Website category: game
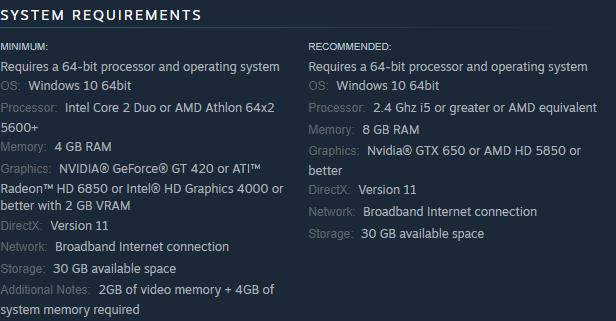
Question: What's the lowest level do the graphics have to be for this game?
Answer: NVIDIA GeForce GT 420 or ATI Radeon HD 6850 or Intel HD Graphics 4000 or better with 2 GB VRAM

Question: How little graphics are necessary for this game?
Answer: NVIDIA GeForce GT 420 or ATI Radeon HD 6850 or Intel HD Graphics 4000 or better with 2 GB VRAM

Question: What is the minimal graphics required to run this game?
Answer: NVIDIA GeForce GT 420 or ATI Radeon HD 6850 or Intel HD Graphics 4000 or better with 2 GB VRAM

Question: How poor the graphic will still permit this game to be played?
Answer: NVIDIA GeForce GT 420 or ATI Radeon HD 6850 or Intel HD Graphics 4000 or better with 2 GB VRAM

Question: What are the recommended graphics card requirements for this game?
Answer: Nvidia GTX 650 or AMD HD 5850 or better

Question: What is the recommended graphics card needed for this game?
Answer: Nvidia GTX 650 or AMD HD 5850 or better

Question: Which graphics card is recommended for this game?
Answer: Nvidia GTX 650 or AMD HD 5850 or better

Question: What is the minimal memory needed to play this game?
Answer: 4 GB RAM

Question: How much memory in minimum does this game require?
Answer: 4 GB RAM

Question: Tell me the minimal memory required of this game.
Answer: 4 GB RAM

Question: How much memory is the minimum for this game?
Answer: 4 GB RAM

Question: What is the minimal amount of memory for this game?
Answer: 4 GB RAM

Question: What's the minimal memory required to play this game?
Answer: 4 GB RAM

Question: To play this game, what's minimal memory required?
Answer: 4 GB RAM

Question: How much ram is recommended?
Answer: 8 GB RAM

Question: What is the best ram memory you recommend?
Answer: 8 GB RAM

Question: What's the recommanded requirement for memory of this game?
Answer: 8 GB RAM

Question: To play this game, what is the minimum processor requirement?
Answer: Intel Core 2 Duo or AMD Athlon 64x2 5600+

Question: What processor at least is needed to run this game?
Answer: Intel Core 2 Duo or AMD Athlon 64x2 5600+

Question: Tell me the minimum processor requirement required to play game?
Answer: Intel Core 2 Duo or AMD Athlon 64x2 5600+

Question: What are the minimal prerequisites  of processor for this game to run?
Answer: Intel Core 2 Duo or AMD Athlon 64x2 5600+

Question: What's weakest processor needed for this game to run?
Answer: Intel Core 2 Duo or AMD Athlon 64x2 5600+

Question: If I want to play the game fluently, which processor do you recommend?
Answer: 2.4 Ghz i5 or greater or AMD equivalent

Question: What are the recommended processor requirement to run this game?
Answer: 2.4 Ghz i5 or greater or AMD equivalent

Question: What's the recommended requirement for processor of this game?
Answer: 2.4 Ghz i5 or greater or AMD equivalent

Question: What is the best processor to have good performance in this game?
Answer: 2.4 Ghz i5 or greater or AMD equivalent

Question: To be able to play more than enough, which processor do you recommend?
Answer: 2.4 Ghz i5 or greater or AMD equivalent